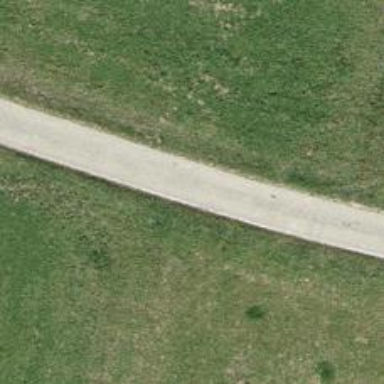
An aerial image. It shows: Unclassified road with asphalt surface. The track type is grade 1.